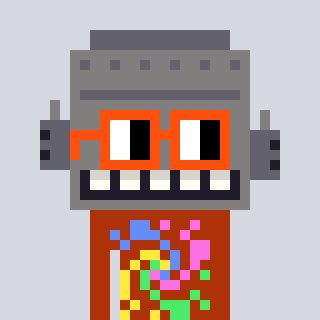
a pixel art character with square orange glasses, a robot-shaped head and a hotbrown-colored body on a cool background